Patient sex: M
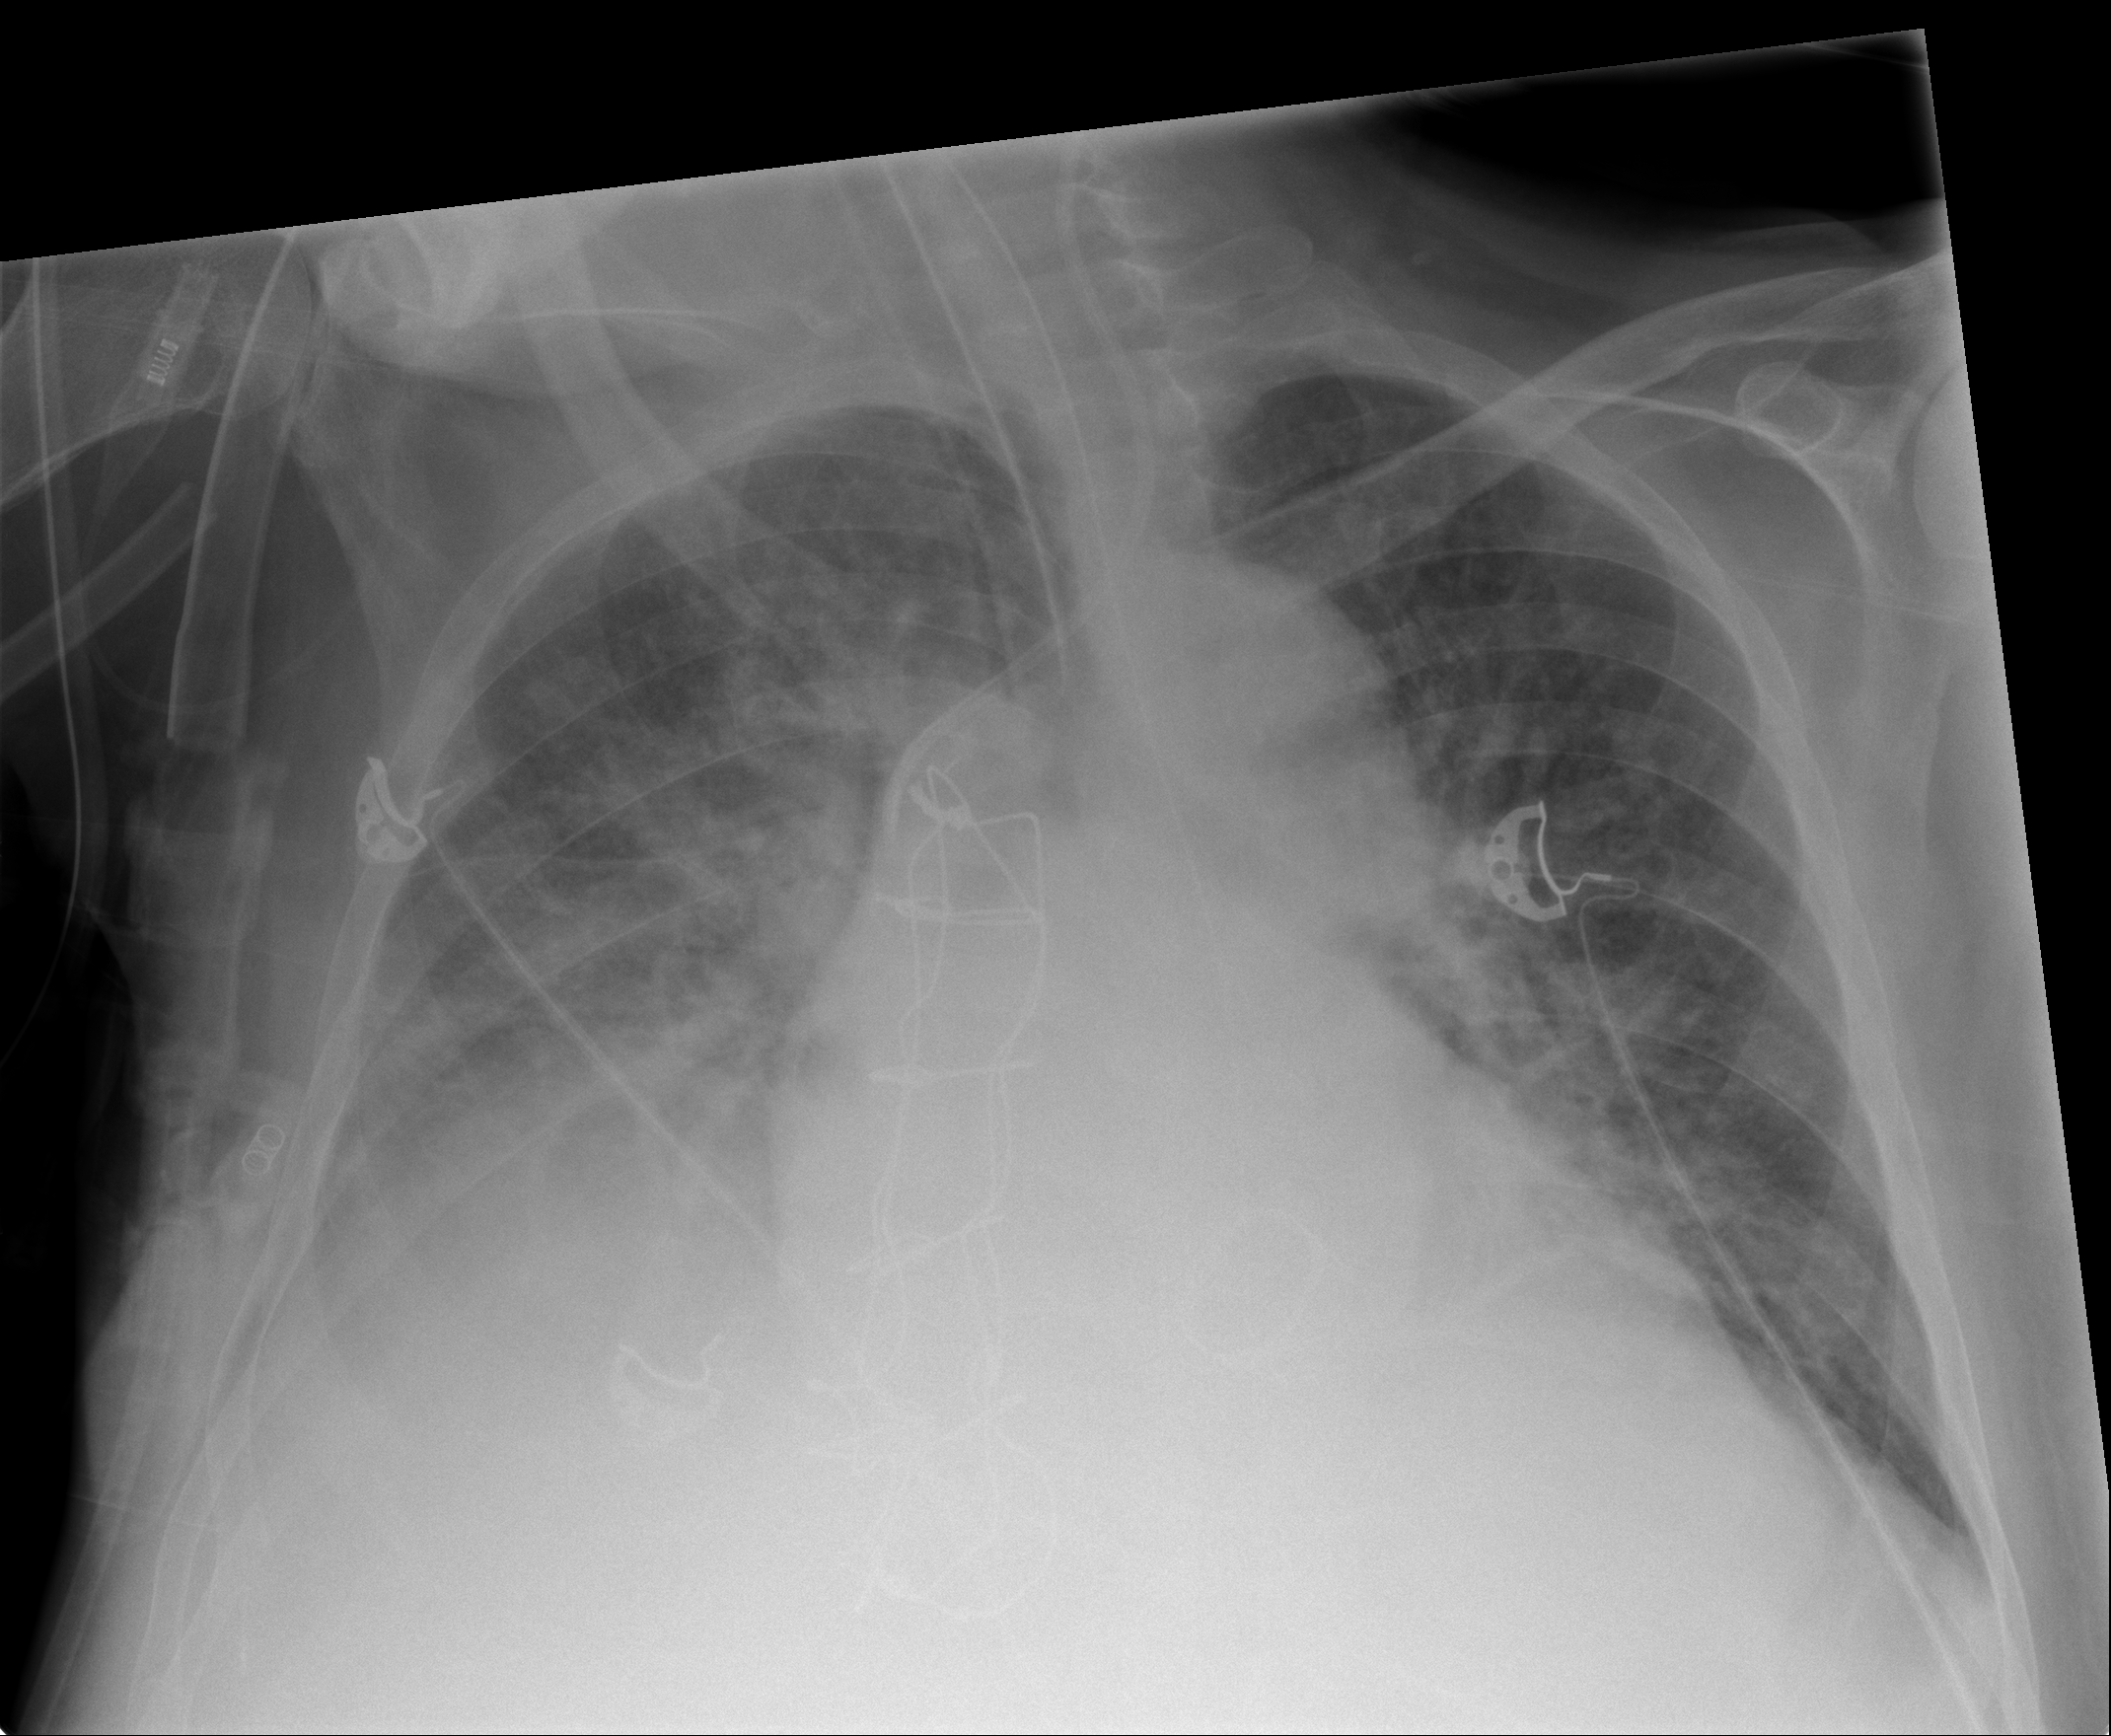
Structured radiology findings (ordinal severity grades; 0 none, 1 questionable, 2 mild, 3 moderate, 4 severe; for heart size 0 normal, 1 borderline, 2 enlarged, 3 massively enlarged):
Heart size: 2
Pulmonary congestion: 3
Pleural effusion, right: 2
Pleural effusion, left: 0
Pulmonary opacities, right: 3
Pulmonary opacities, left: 3
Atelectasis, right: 2
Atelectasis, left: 2